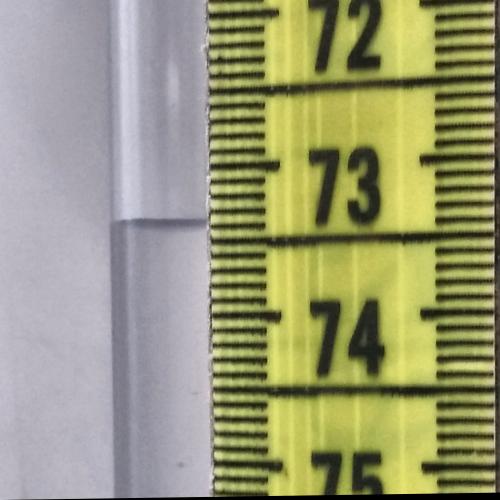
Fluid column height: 73.4 cm